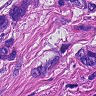
Metastatic tissue present: yes